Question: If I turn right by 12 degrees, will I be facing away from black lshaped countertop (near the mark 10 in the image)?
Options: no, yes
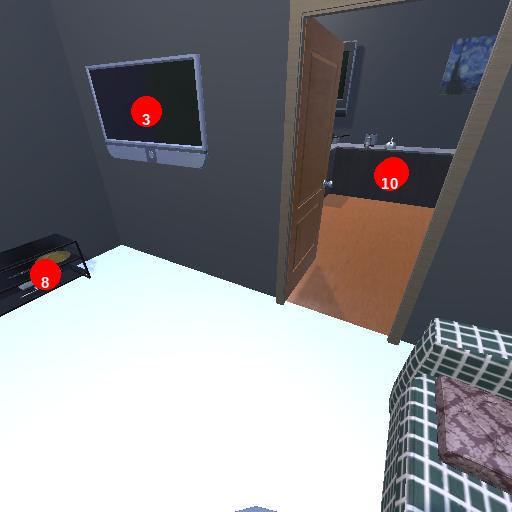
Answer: no